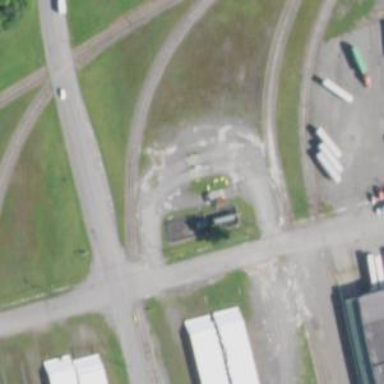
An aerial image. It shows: Railway yard in service.